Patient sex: M
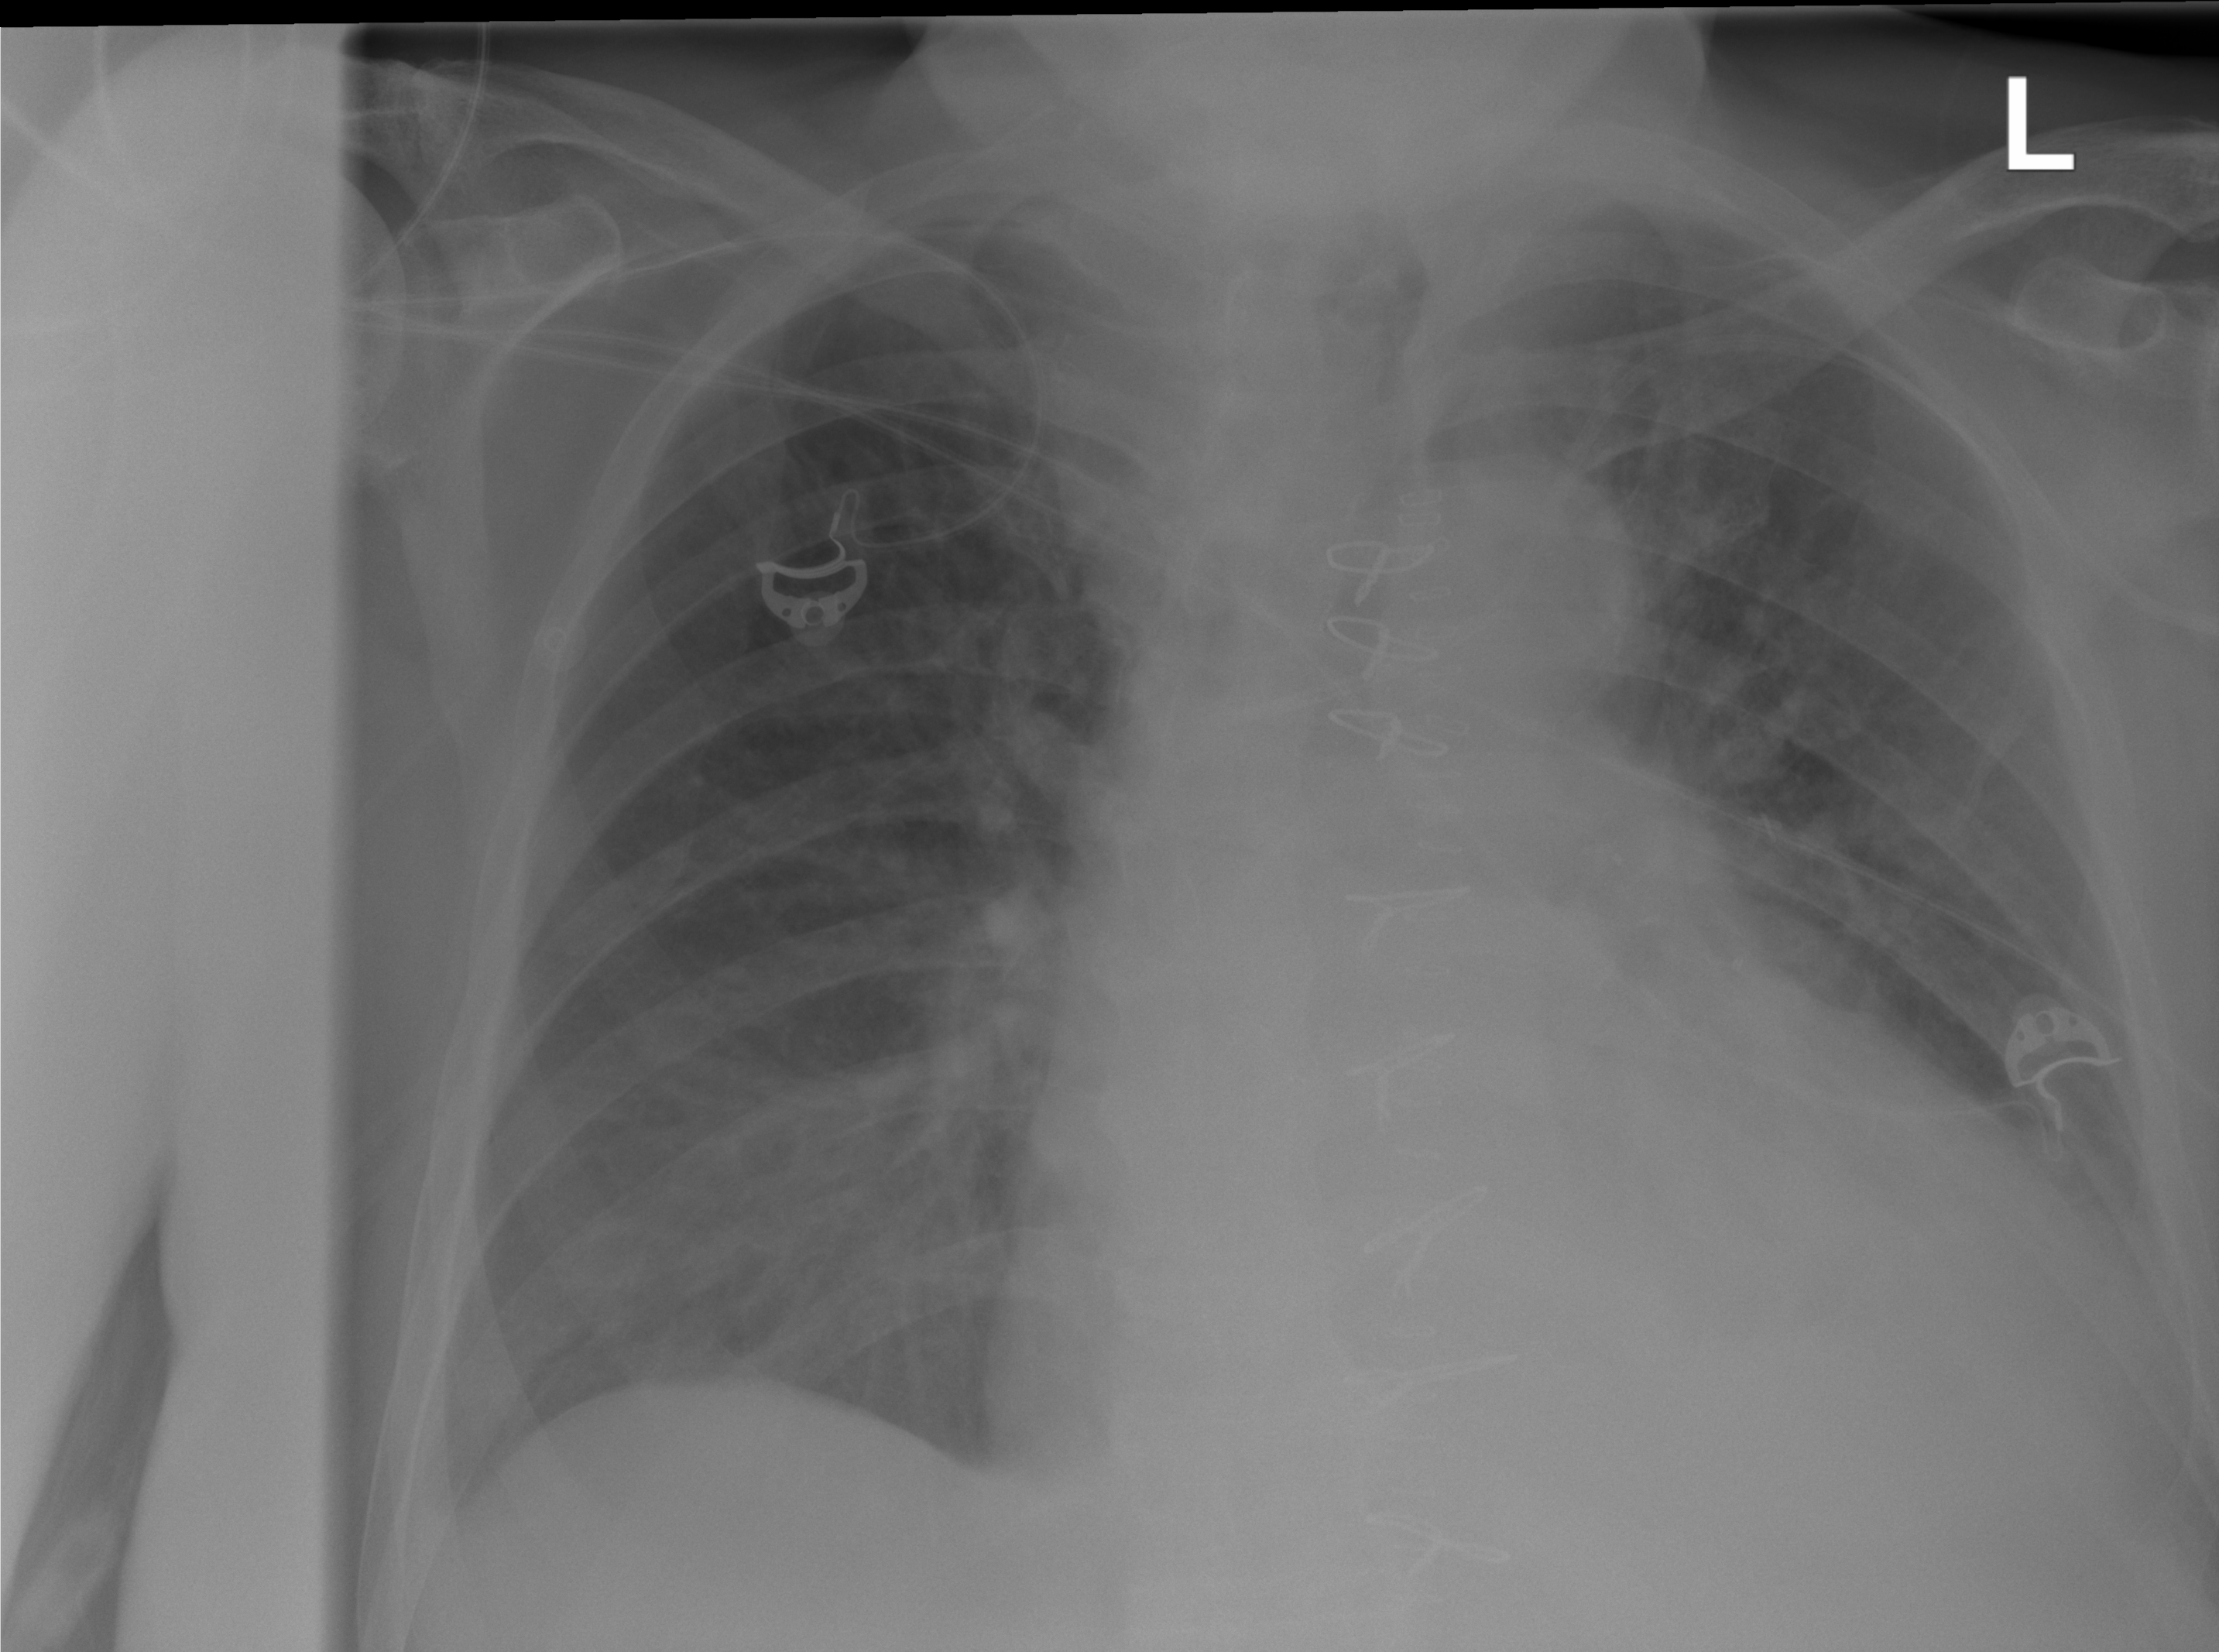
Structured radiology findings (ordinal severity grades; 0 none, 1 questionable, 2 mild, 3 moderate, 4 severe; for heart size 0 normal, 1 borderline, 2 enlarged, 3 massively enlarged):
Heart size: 3
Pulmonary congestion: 2
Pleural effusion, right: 0
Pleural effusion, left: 1
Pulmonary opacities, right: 0
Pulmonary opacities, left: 0
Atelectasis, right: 0
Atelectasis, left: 2